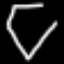
Label: diamond